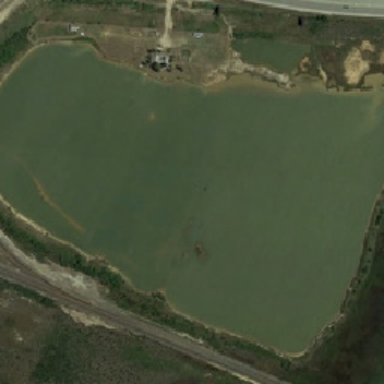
Here is a green pond surrounded by two road .